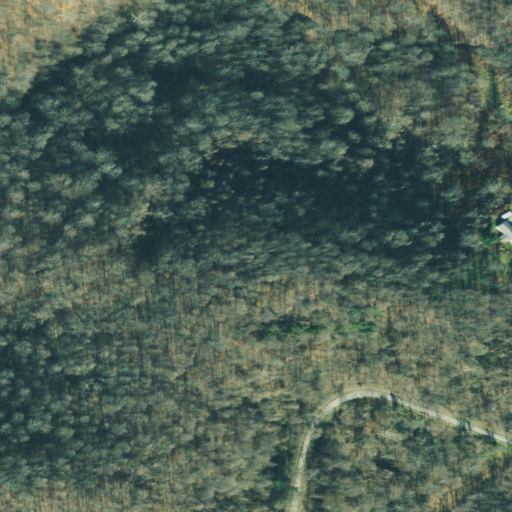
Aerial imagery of ridge(s) in Ohio named Dry Ridge containing deciduous forest, open development, and mixed forest